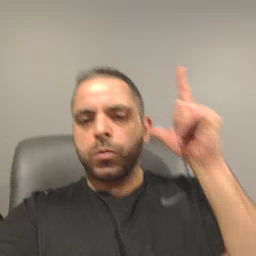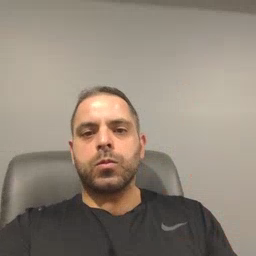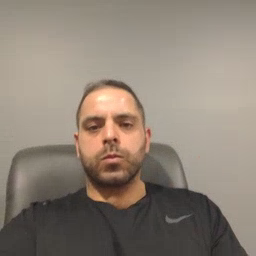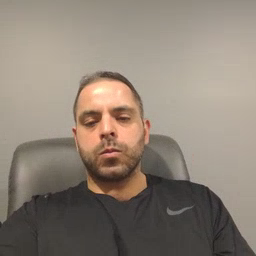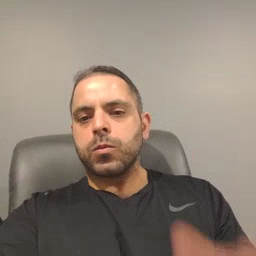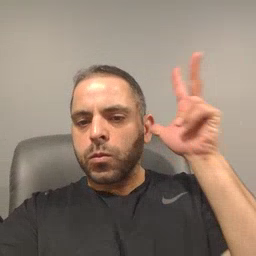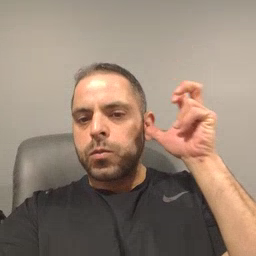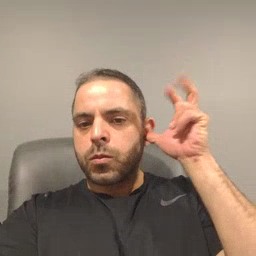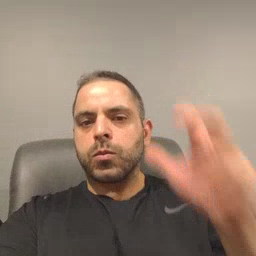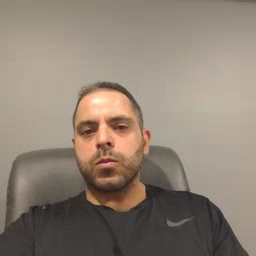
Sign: hear